Chest X-ray:
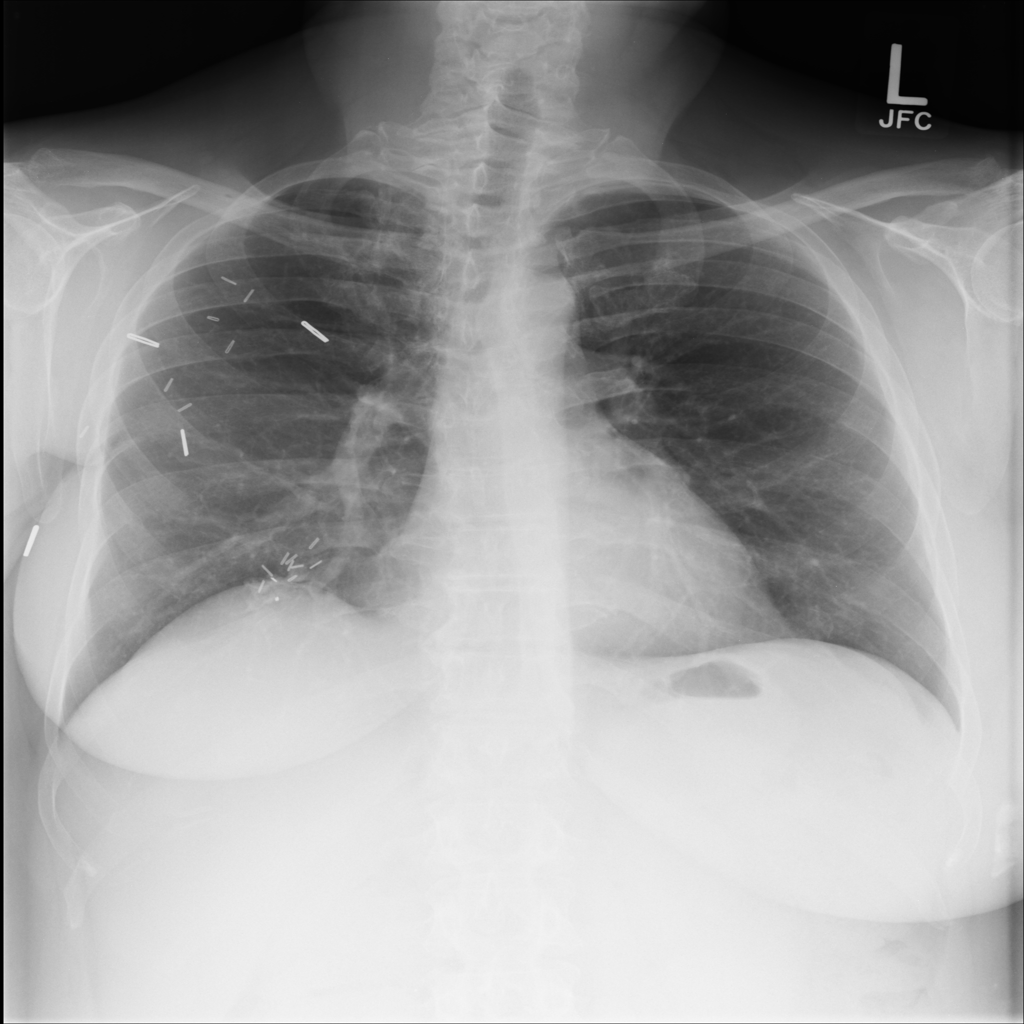
No abnormal finding: yes